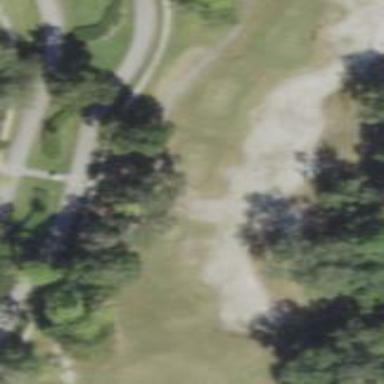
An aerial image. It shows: Sand bunker on golf course.